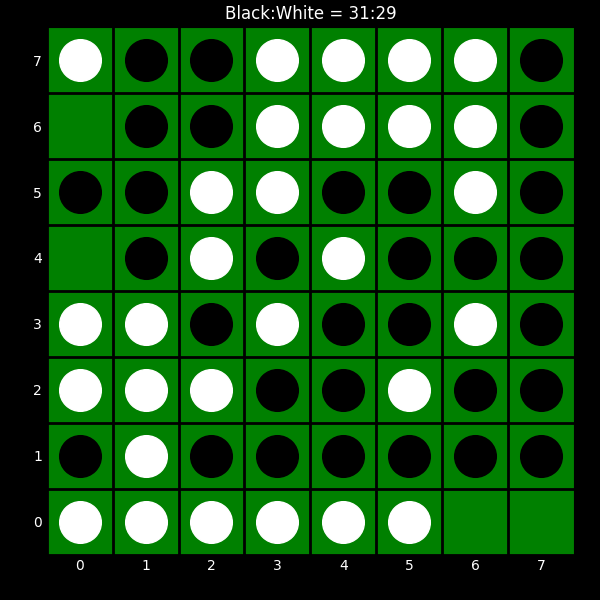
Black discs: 31
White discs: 29